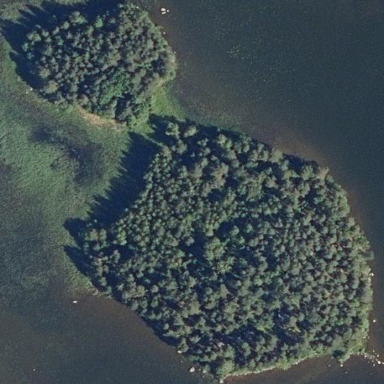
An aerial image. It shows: Image showing island.